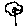
Label: flower